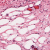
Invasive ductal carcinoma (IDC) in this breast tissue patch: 1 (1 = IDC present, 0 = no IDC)